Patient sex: M
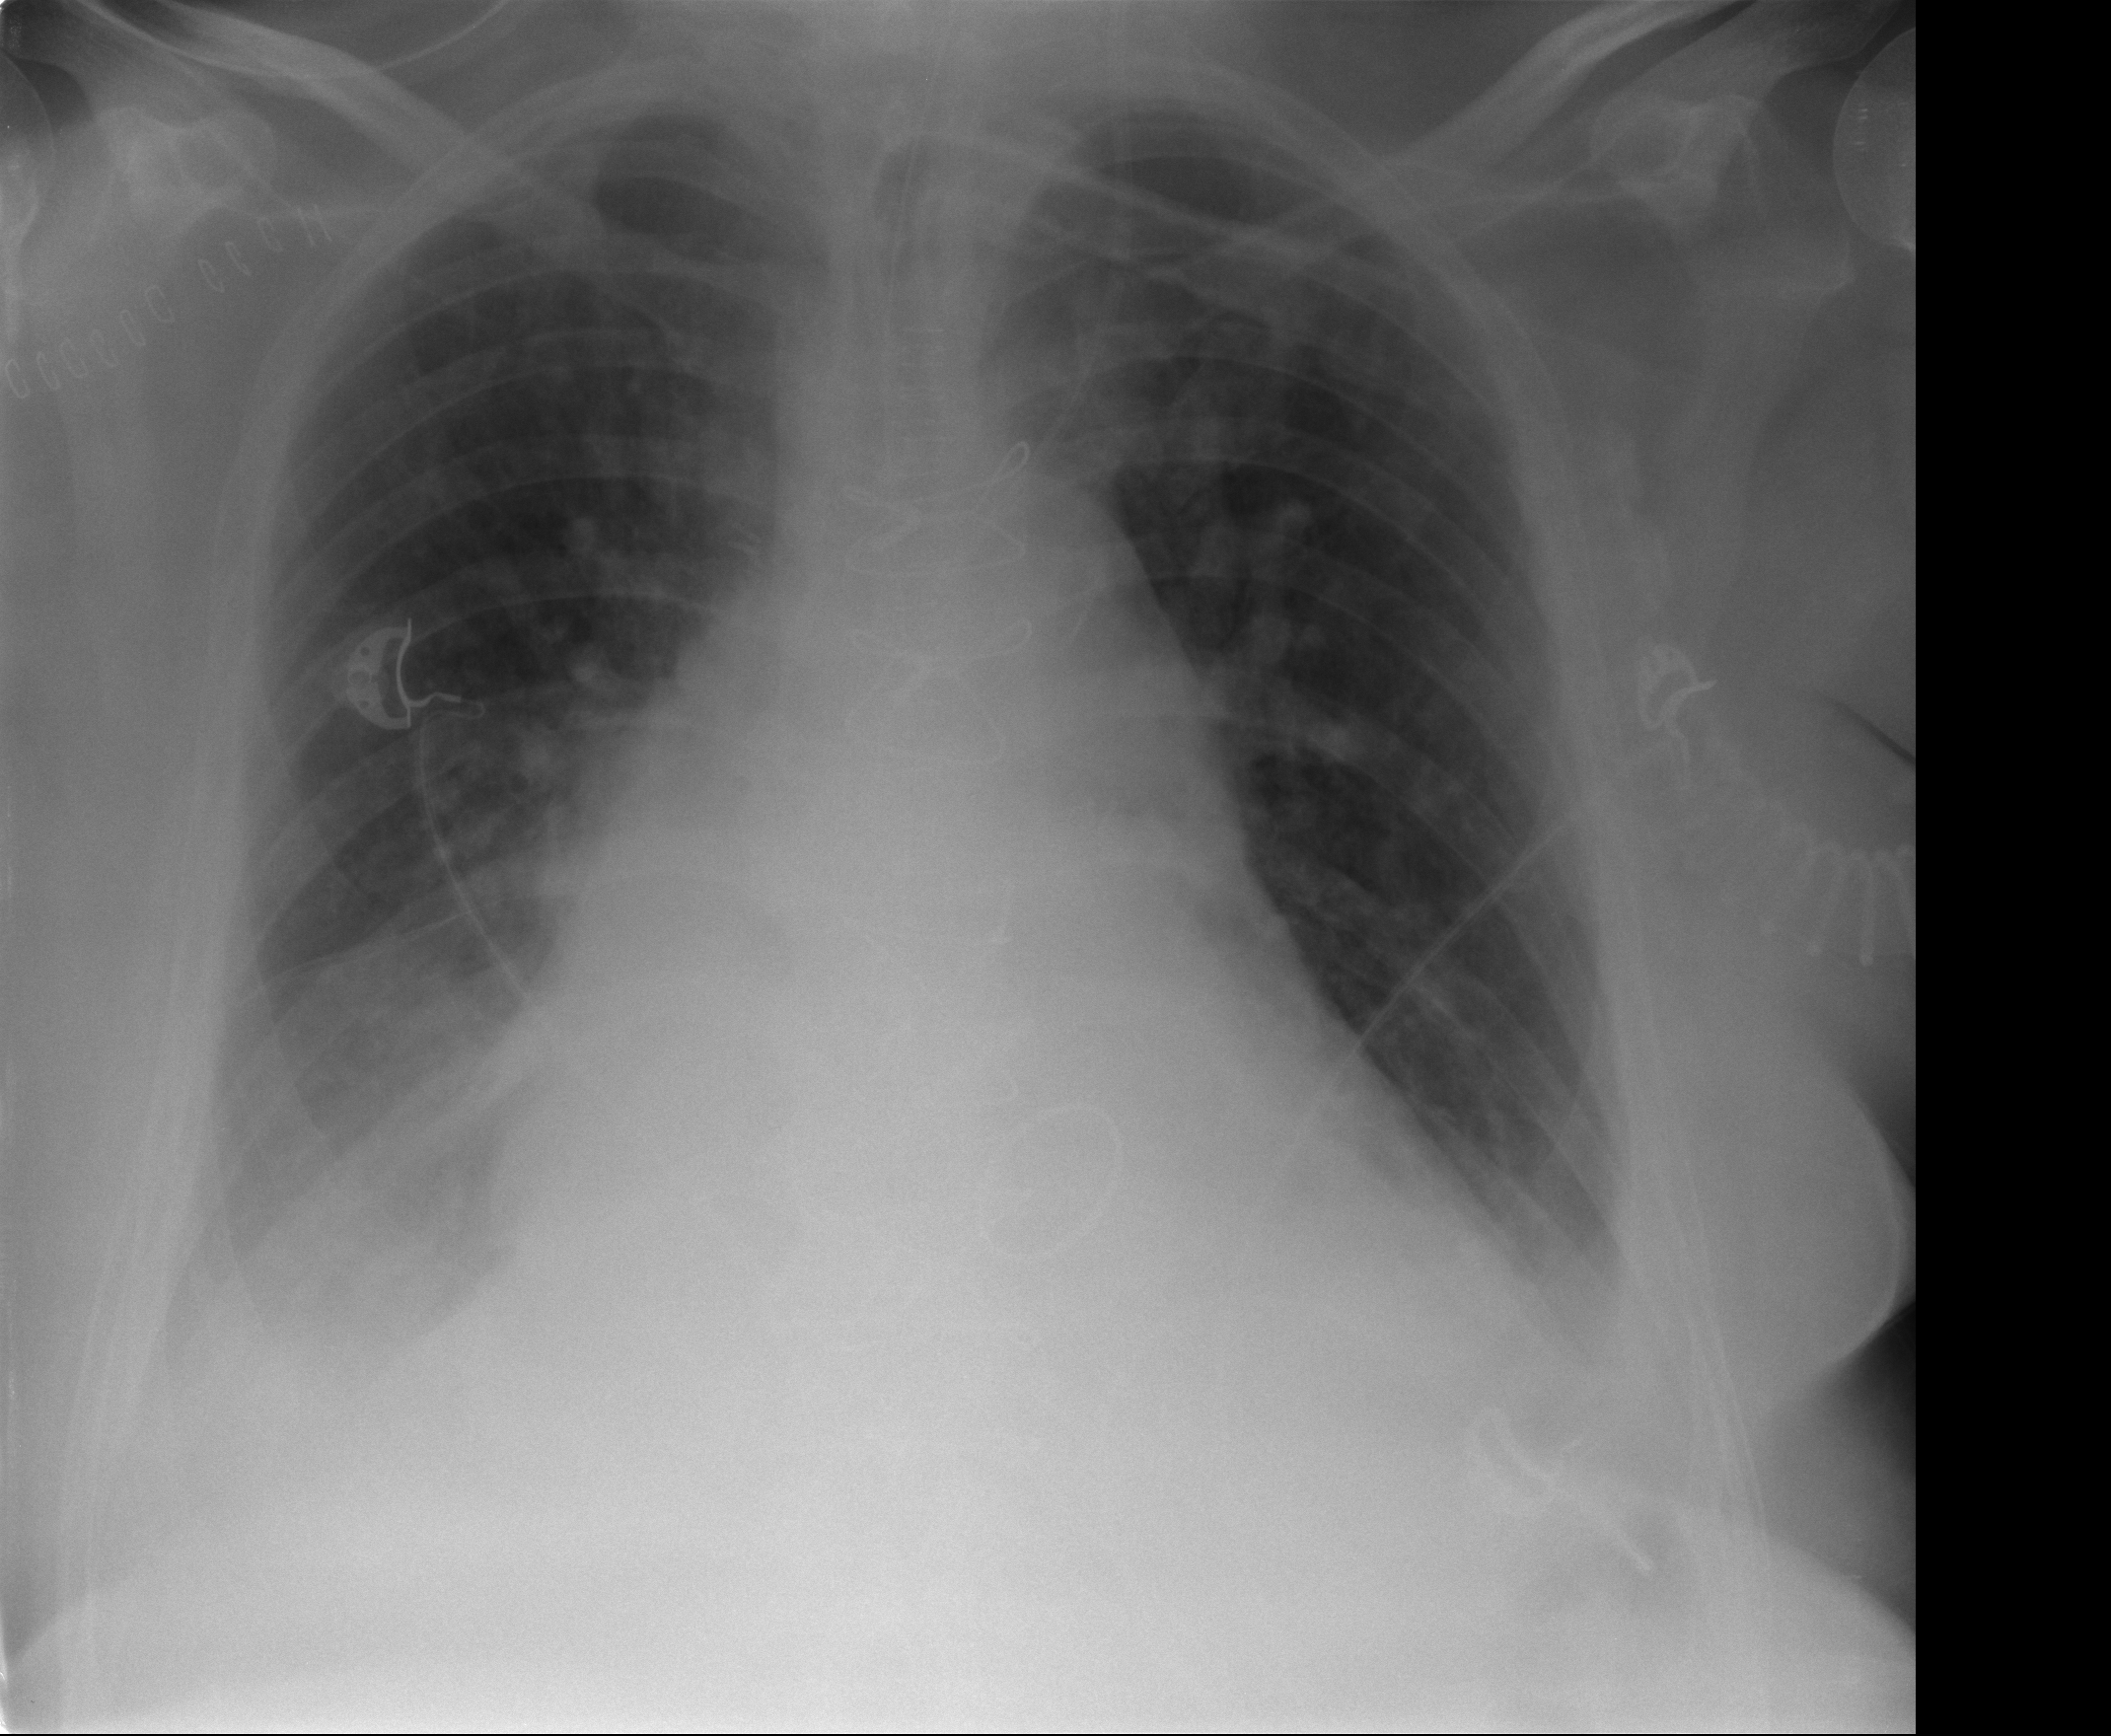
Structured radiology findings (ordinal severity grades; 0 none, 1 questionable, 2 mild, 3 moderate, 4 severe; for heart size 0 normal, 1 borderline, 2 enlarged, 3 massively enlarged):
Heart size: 2
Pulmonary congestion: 2
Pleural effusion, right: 2
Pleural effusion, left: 1
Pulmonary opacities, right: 0
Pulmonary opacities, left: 0
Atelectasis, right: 3
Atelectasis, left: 2